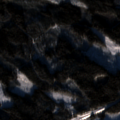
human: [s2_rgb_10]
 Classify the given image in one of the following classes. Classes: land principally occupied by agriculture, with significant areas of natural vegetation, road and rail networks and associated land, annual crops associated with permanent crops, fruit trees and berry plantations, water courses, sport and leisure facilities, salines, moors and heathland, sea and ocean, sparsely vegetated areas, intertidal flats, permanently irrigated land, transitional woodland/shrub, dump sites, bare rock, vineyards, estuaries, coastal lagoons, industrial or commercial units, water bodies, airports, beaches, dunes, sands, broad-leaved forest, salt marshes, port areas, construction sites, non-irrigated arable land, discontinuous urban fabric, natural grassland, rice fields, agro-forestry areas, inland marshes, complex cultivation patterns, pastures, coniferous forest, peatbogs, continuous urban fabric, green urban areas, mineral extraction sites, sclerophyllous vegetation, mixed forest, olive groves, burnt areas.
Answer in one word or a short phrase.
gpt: coniferous forest, mixed forest